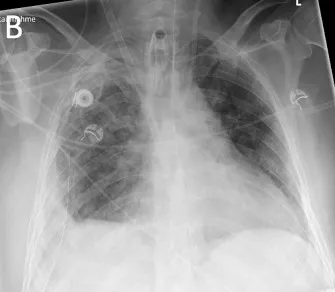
After administration and clinical improvement at week 6.
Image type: radiology (x_ray)